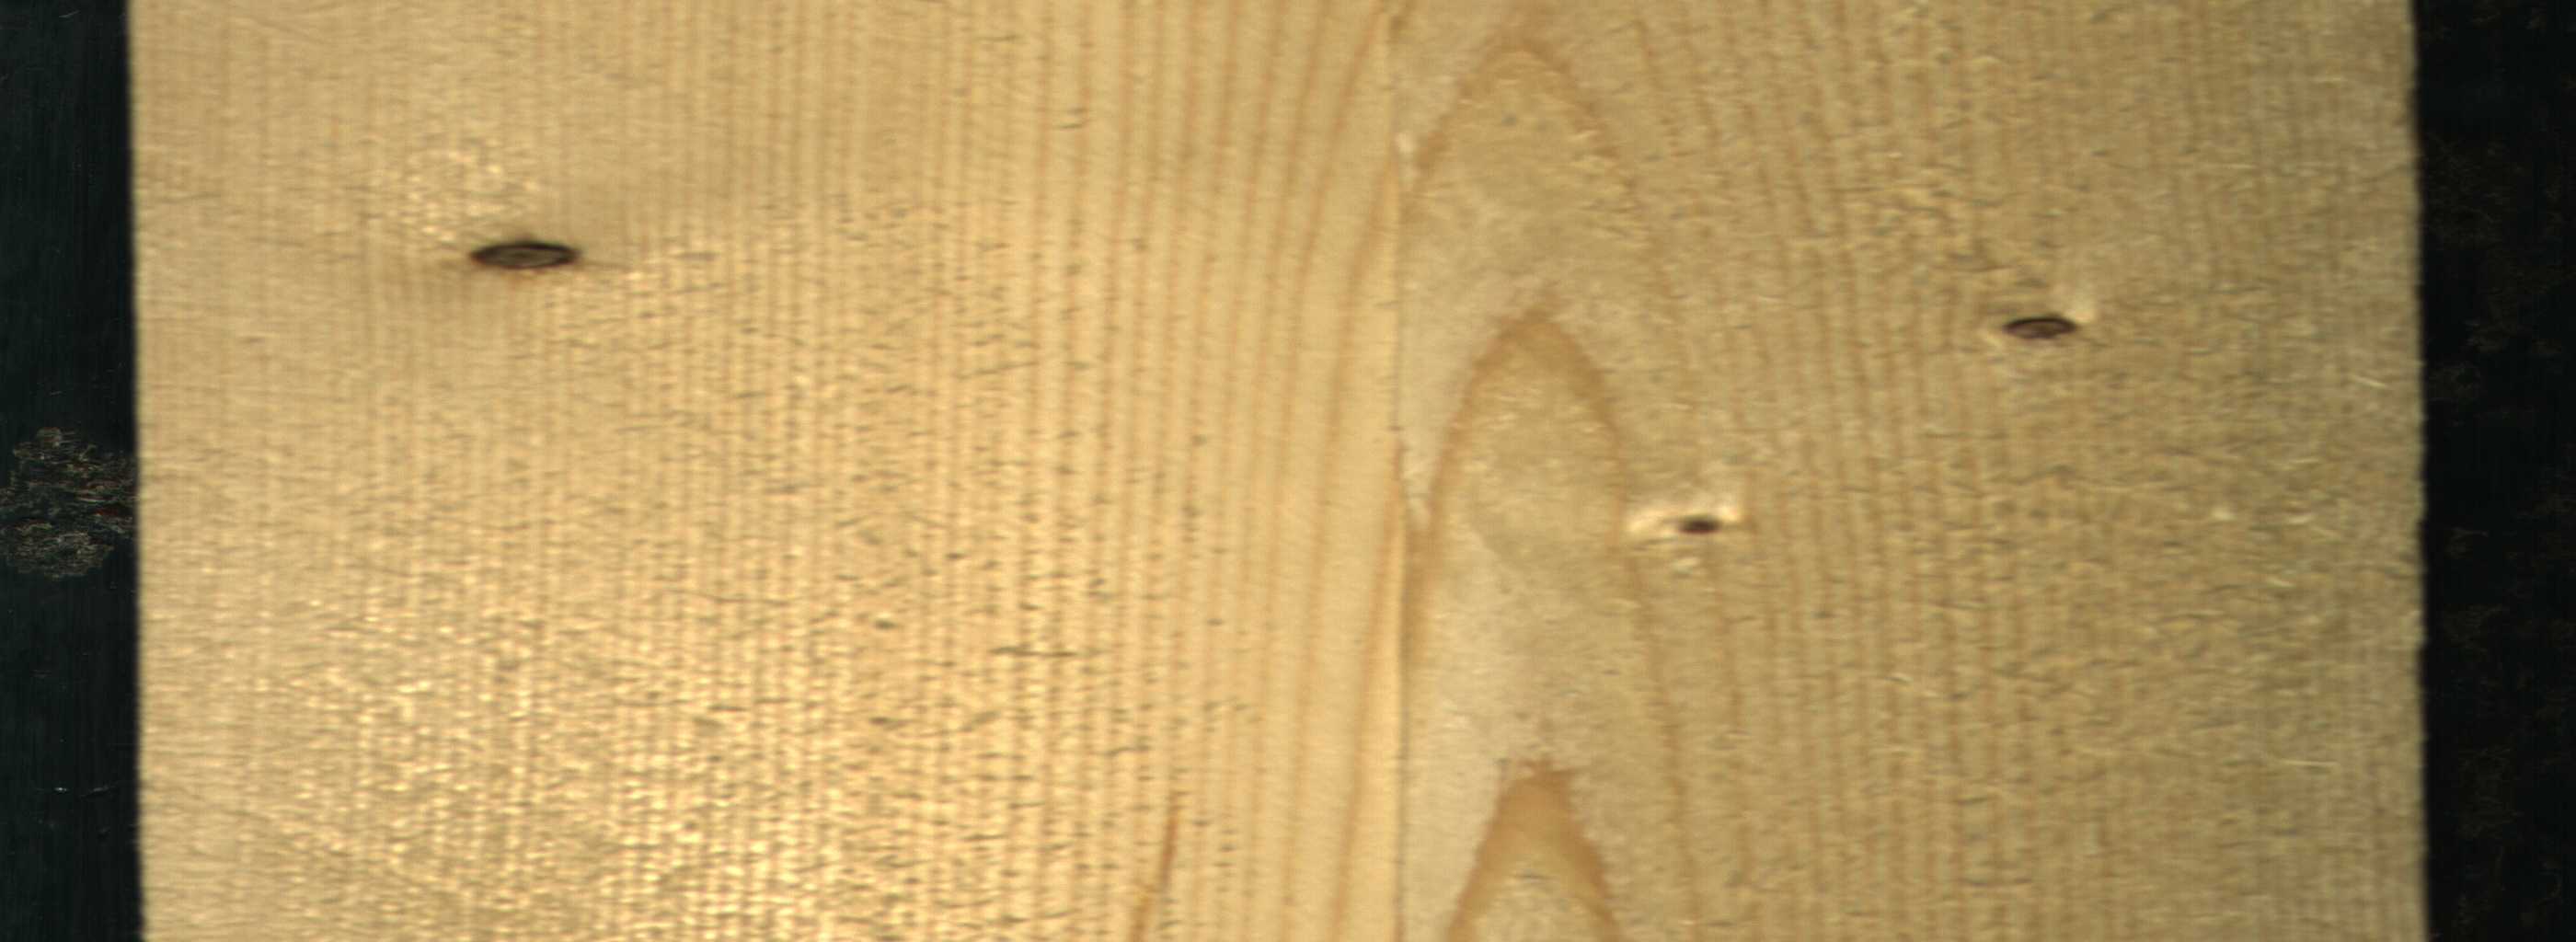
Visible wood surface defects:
Dead_Knot
Dead_Knot
Dead_Knot